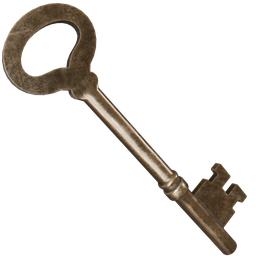
Label: tools